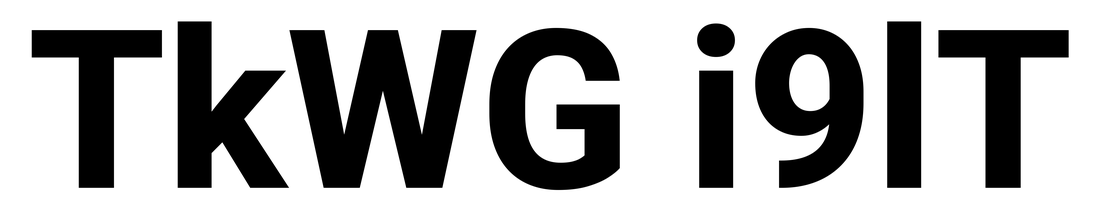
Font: Roboto_ExtraBold